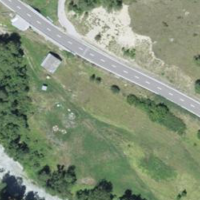
EUNIS habitat code: 50
Species observed at this site:
Erigeron canadensis